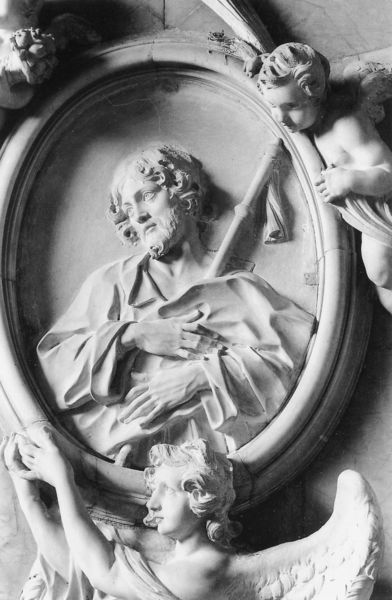
Titel: Engel mit dem Medaillon des S. Ranieri
Standort: Rom, S. Maria in Aracoeli (EU - I - Latium)
Schlagwörter: flügel, hand, mann, umhang, weiß, brust, finger, grau, haar, hell, licht, marmor, mund, nase, bart, augen, barock, falten, federn, halten, rahmen, stein, tragen, hände, portrait, kirche, gewand, haare, mantel, locken, oval, engel, putte, skulptur, statue, relief, umarmung, stab, baby, figuren, büste, stuck, foto, lamm, medaillon, halt, schwarzweiß, fries, christus, jesus, heiliger, fresko, putten, han, umklammern, lockem, büse, strab, agnus, haltem, augen nase mund